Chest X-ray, PA view. Patient: 59 years old, sex F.
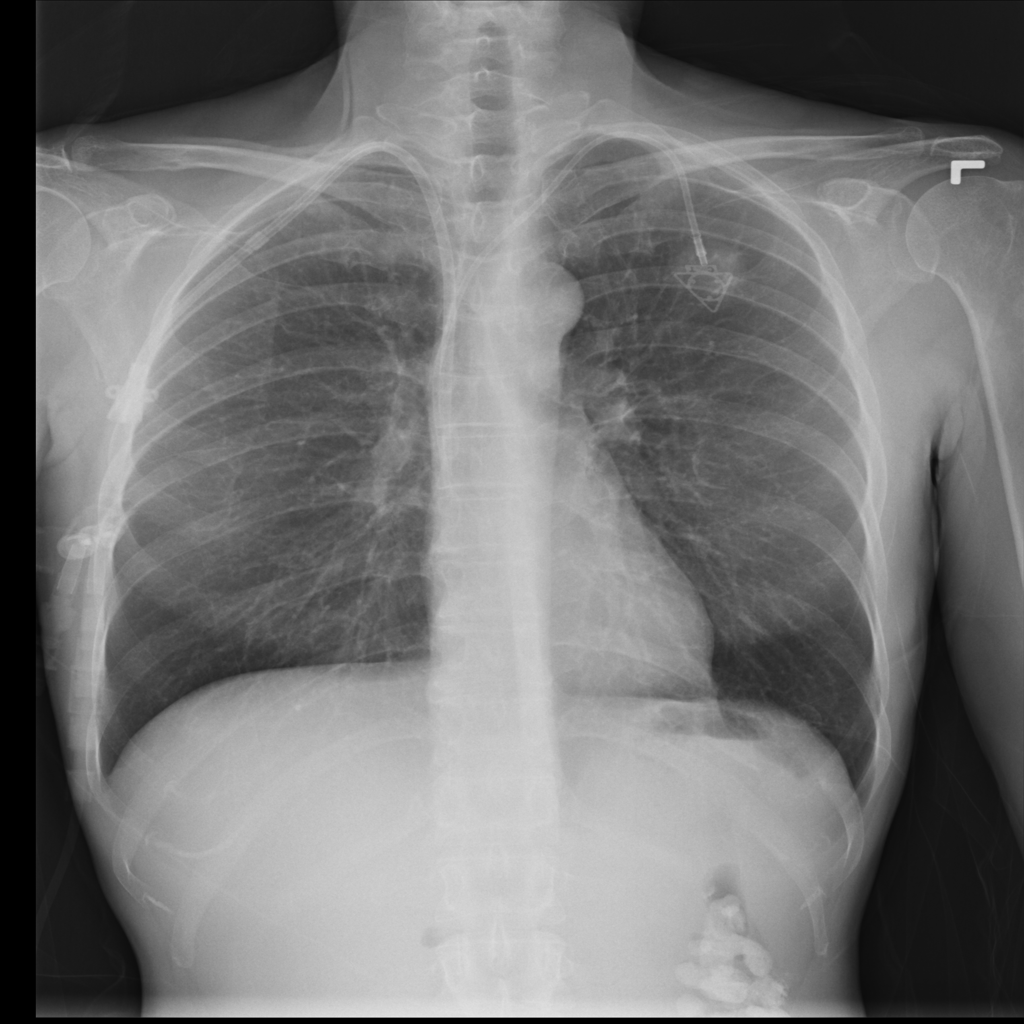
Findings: No Finding